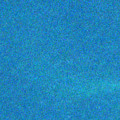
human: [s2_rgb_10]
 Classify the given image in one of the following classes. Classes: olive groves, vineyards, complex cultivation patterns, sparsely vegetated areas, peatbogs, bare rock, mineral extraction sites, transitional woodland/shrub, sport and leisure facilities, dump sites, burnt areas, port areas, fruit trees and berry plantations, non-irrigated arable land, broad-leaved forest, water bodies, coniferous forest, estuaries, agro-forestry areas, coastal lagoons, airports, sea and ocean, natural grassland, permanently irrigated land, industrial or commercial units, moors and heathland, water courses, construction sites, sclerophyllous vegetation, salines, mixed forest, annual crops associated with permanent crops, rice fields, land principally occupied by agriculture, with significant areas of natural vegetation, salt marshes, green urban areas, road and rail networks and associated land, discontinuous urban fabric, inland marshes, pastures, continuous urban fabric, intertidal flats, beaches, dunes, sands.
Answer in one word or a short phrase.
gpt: sea and ocean